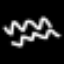
Label: squiggle